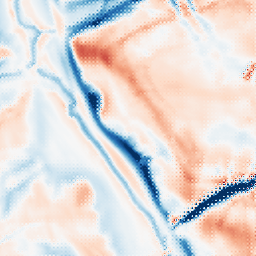
Category: multiscale
Decomposition family: dog_multiscale
Decomposition parameters: sigma_ratio: 1.4
n_scales: 5
base_sigma: 2
Upsampling method: regularized
Upsampling parameters: scale: 2
lambda_reg: 0.1
Upsampling scale: 2